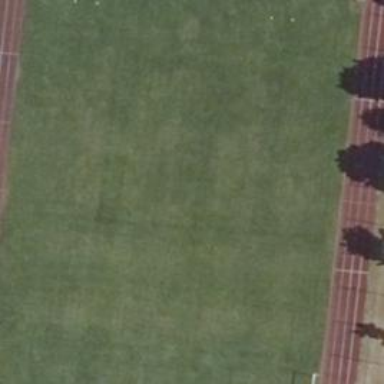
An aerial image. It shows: Soccer pitch for leisure land activities.